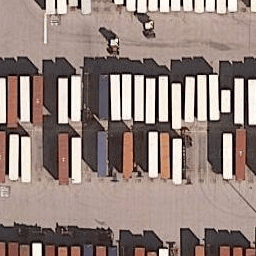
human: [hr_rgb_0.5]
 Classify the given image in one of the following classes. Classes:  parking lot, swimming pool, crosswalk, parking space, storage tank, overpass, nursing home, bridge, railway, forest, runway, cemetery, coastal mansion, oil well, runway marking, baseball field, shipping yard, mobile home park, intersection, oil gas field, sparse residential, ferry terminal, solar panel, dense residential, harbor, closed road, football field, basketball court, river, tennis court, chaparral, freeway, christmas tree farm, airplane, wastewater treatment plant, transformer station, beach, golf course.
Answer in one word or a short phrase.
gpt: shipping yard